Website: home-depot
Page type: review-order
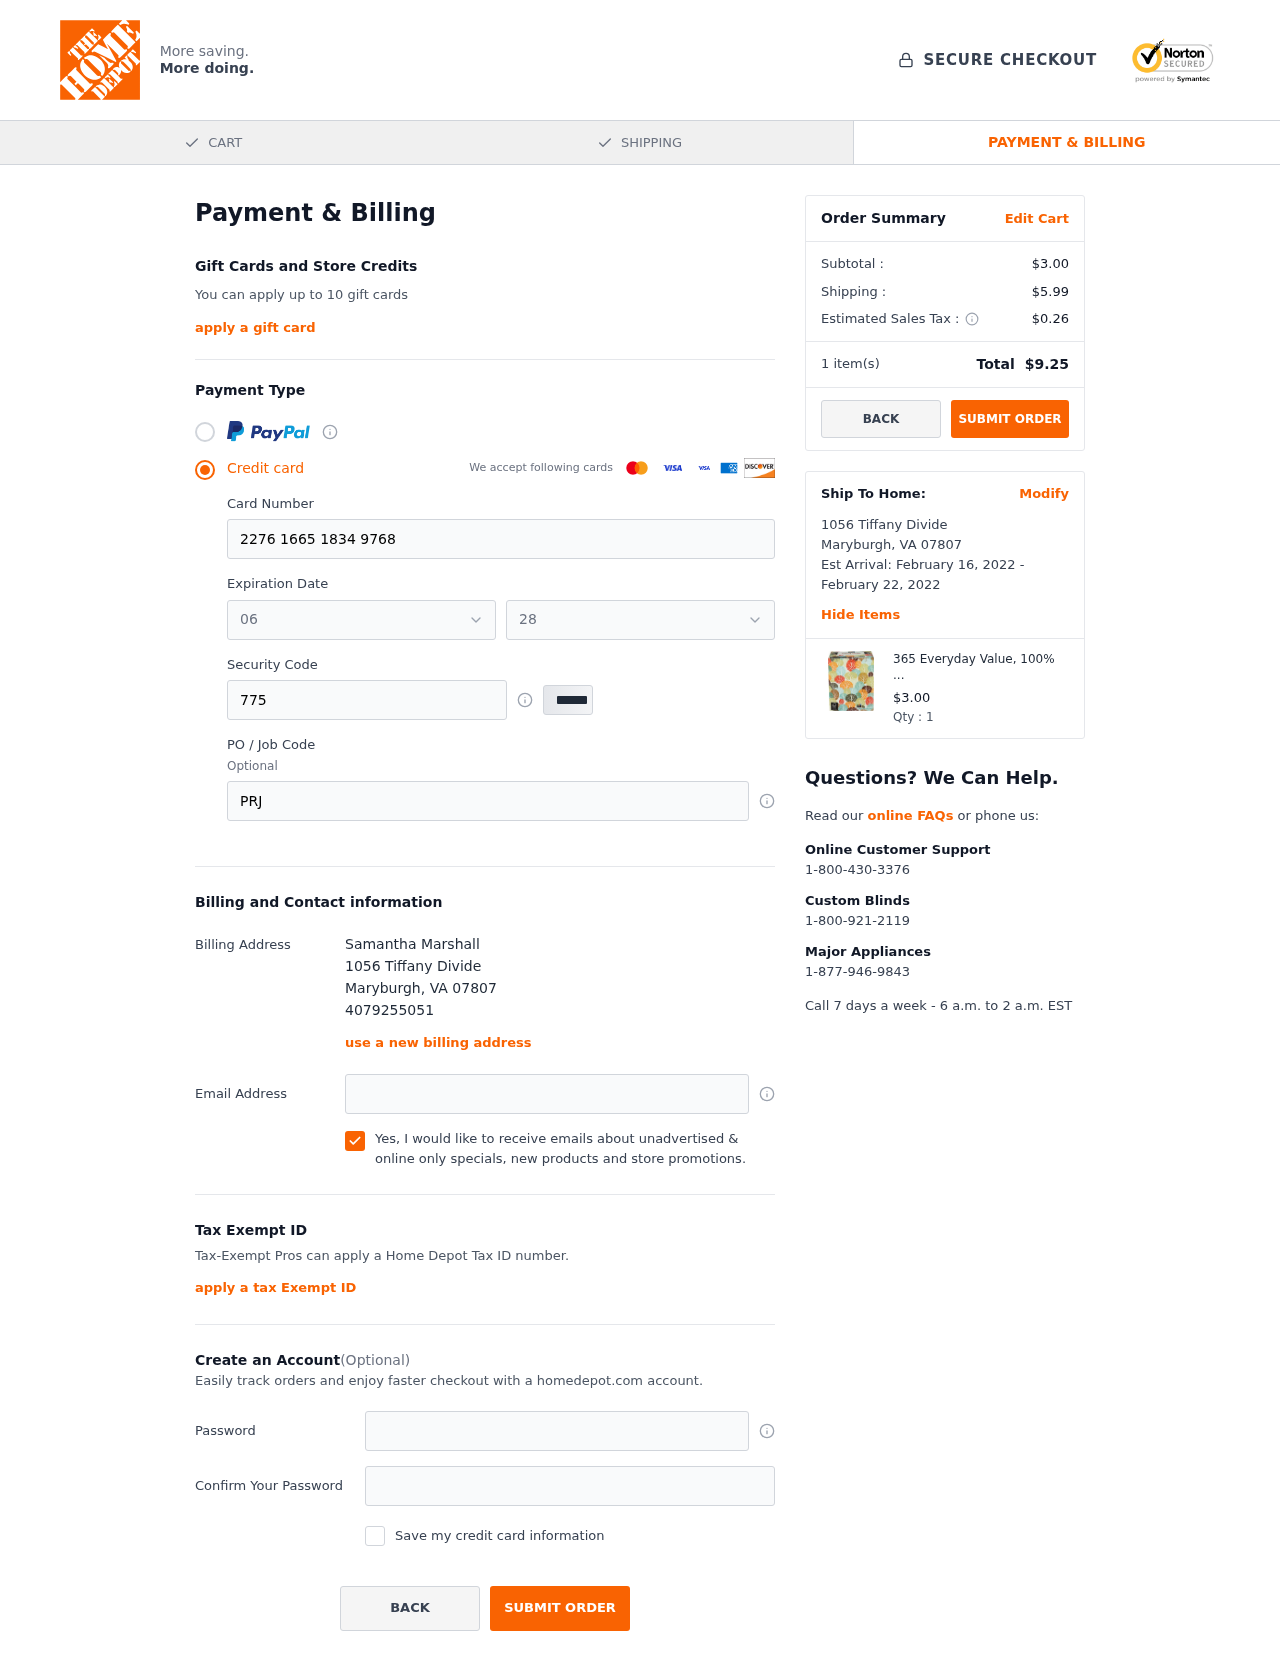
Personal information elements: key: PII_CARD_EXPIRY_MONTH
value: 06
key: PII_CARD_EXPIRY_YEAR
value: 28
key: PII_CITY
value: Maryburgh
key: PII_FULLNAME
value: Samantha Marshall
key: PII_PHONE
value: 4079255051
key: PII_POSTCODE
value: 07807
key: PII_STATE_ABBR
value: VA
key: PII_STREET
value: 1056 Tiffany Divide
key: PII_CARD_NUMBER
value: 2276 1665 1834 9768
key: PII_CARD_CVV
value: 775
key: PII_JOB_CODE
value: PRJ-4400-68
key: PII_EMAIL
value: samanthamarshall@yahoo.com
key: PII_STATE_ABBR2
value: VA
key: PII_POSTCODE_FULL
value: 07807
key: PII_POSTCODE_NUMERIC
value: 7807
Product elements: key: PRODUCT1_NAME
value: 365 Everyday Value, 100% Recycled Facial Tissue, 95 Count
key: PRODUCT1_PRICE
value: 3
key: PRODUCT1_QUANTITY
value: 1
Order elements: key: ORDER_SUBTOTAL
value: $3.00
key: ORDER_SHIPPING_COST
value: $5.99
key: ORDER_TAX
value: $0.26
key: ORDER_NUM_ITEMS
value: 1
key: ORDER_TOTAL
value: $9.25
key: ORDER_SHIPPING_DATE
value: February 16, 2022
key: ORDER_DELIVERY_DATE
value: February 22, 2022